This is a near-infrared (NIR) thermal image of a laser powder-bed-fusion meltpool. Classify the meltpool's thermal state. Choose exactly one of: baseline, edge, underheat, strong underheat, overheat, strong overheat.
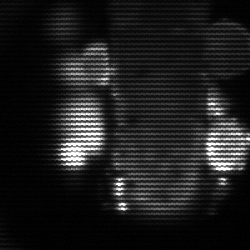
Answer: strong underheat